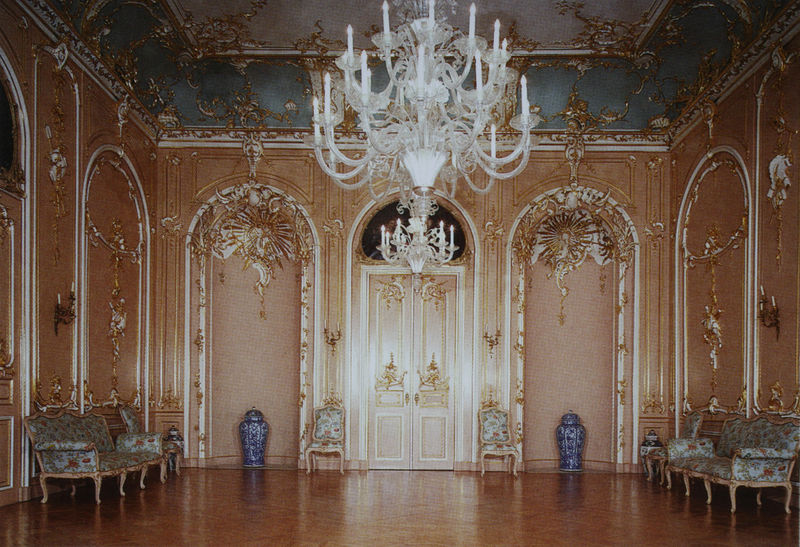
Titel: Musensaal
Künstler: François de (d. Ä.) Cuvilliés
Standort: Calden
Institution: Schloss Wilhelmsthal
Schlagwörter: blau, weiß, blume, braun, frankreich, glas, holz, paris, raum, stühle, tür, türkis, zimmer, rot, schloss, beige, ornament, wand, architektur, barock, samt, silber, innenraum, möbel, gold, interieur, sessel, decke, rokoko, rosa, ranken, vase, relief, sofa, bogen, parkett, saal, rundbogen, könig, polster, salon, tapete, ornamente, verzierung, kerze, flügeltüre, kerzen, kronleuchter, leuchter, lüster, stuck, vasen, hoch, pakett, wände, nische, gewölbe, porzellan, palast, brokat, china, kristall, residenz, absolutismus, muschel, einrichtung, prunk, zierrat, nischen, supraporte, rocaille, sall, tapeten, murano, goöd, old, wandfarbe, einterieur, antischambre, u, posa, tapate, chinavase, wandapplike